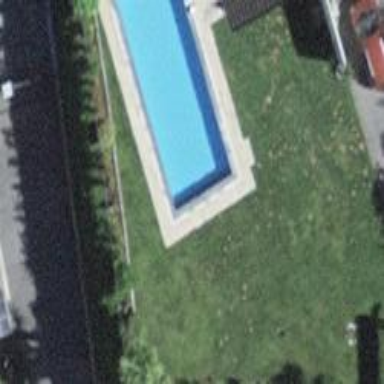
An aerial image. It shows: Swimming pool located in leisure land.